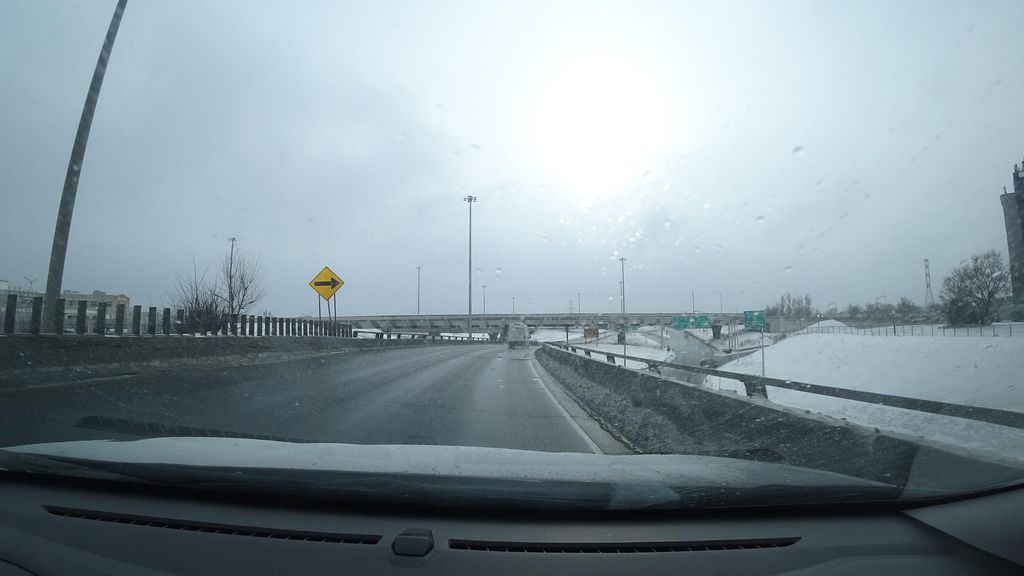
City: quebec_city